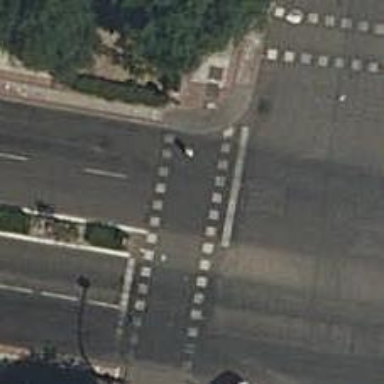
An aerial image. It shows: Road with traffic signals at the crossing.